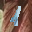
Label: 1